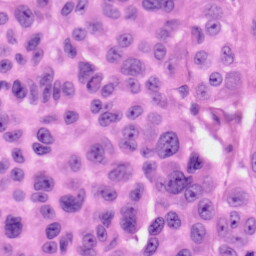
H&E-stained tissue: Skin